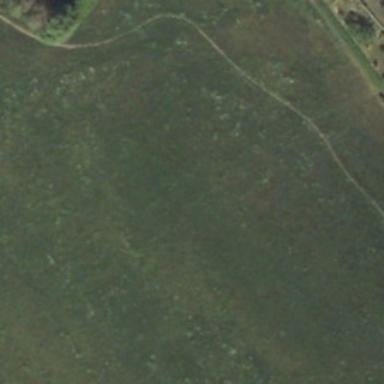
It is a large piece of green meadow .